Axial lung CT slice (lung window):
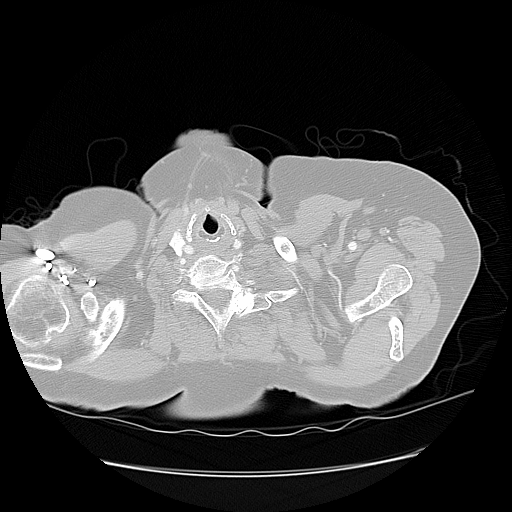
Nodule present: no